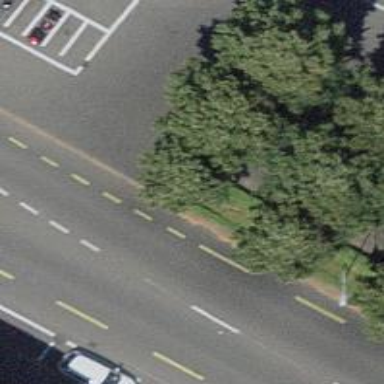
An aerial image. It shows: Urban tree adds touch of nature to the surroundings.